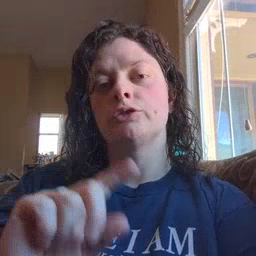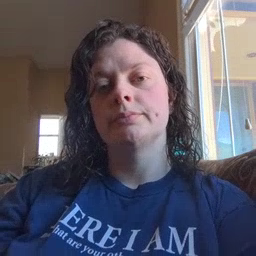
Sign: where